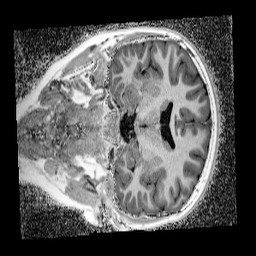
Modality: UNIT1_denoised
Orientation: coronal
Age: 10
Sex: male
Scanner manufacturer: siemens
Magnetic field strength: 3 T
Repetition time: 4 s
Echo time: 0.00299 s